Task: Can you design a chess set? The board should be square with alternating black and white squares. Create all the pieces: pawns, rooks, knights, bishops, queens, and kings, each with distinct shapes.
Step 4171:
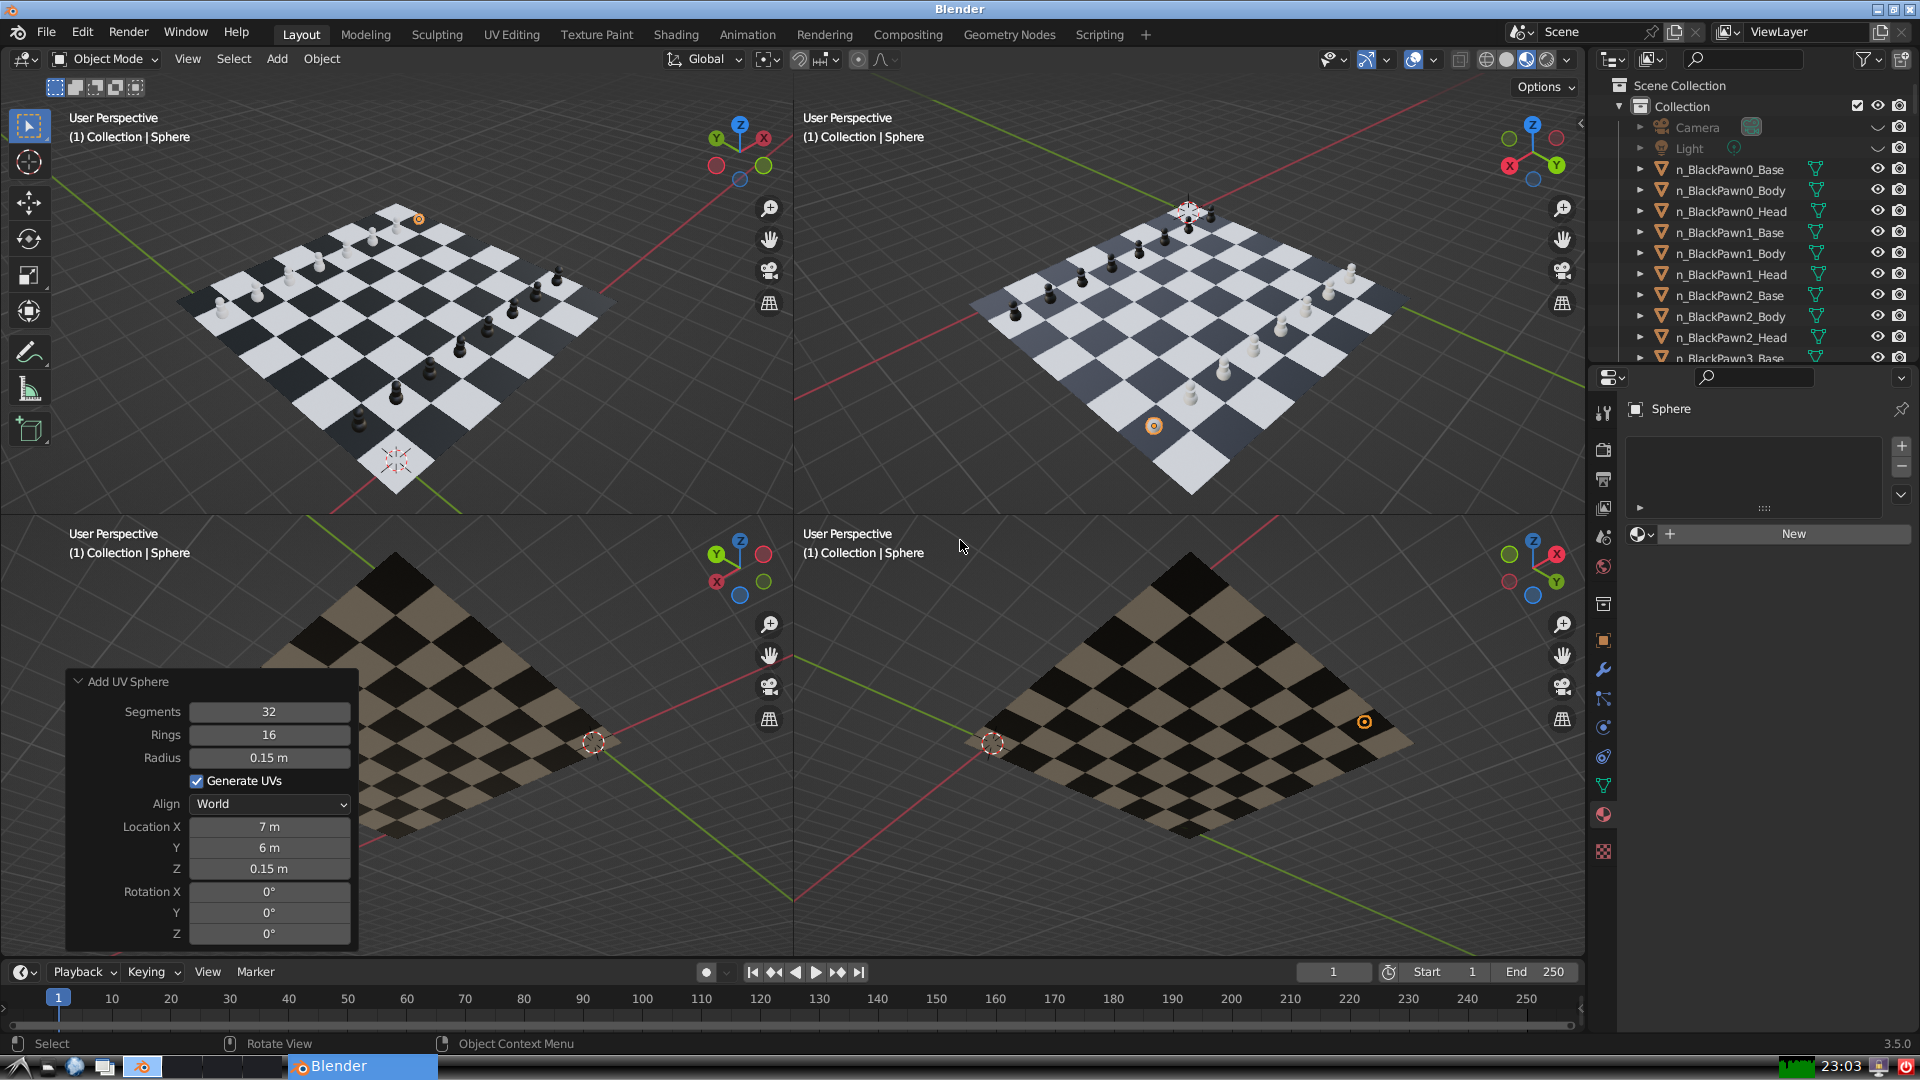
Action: {"mouse_move": [1608, 631]}